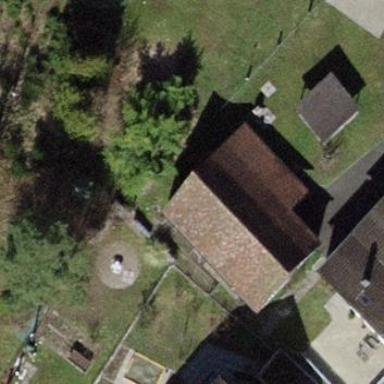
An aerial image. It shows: Shed.